Aerial crown-view tile of a tropical tree (Barro Colorado Island, Panama), acquired 20250414:
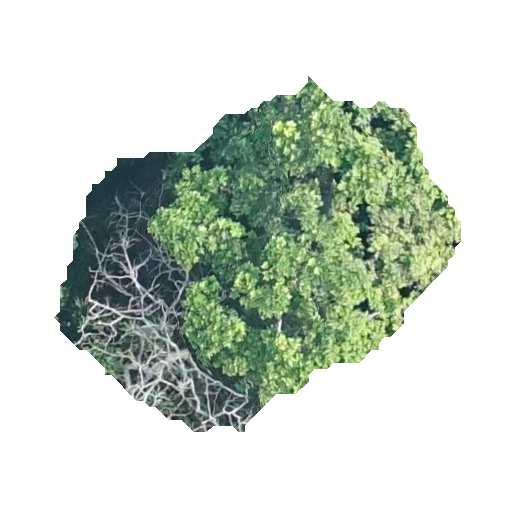
Species: Anacardium excelsum
GBIF accepted scientific name: Anacardium excelsum
Crown area: 135.461 m²